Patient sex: F
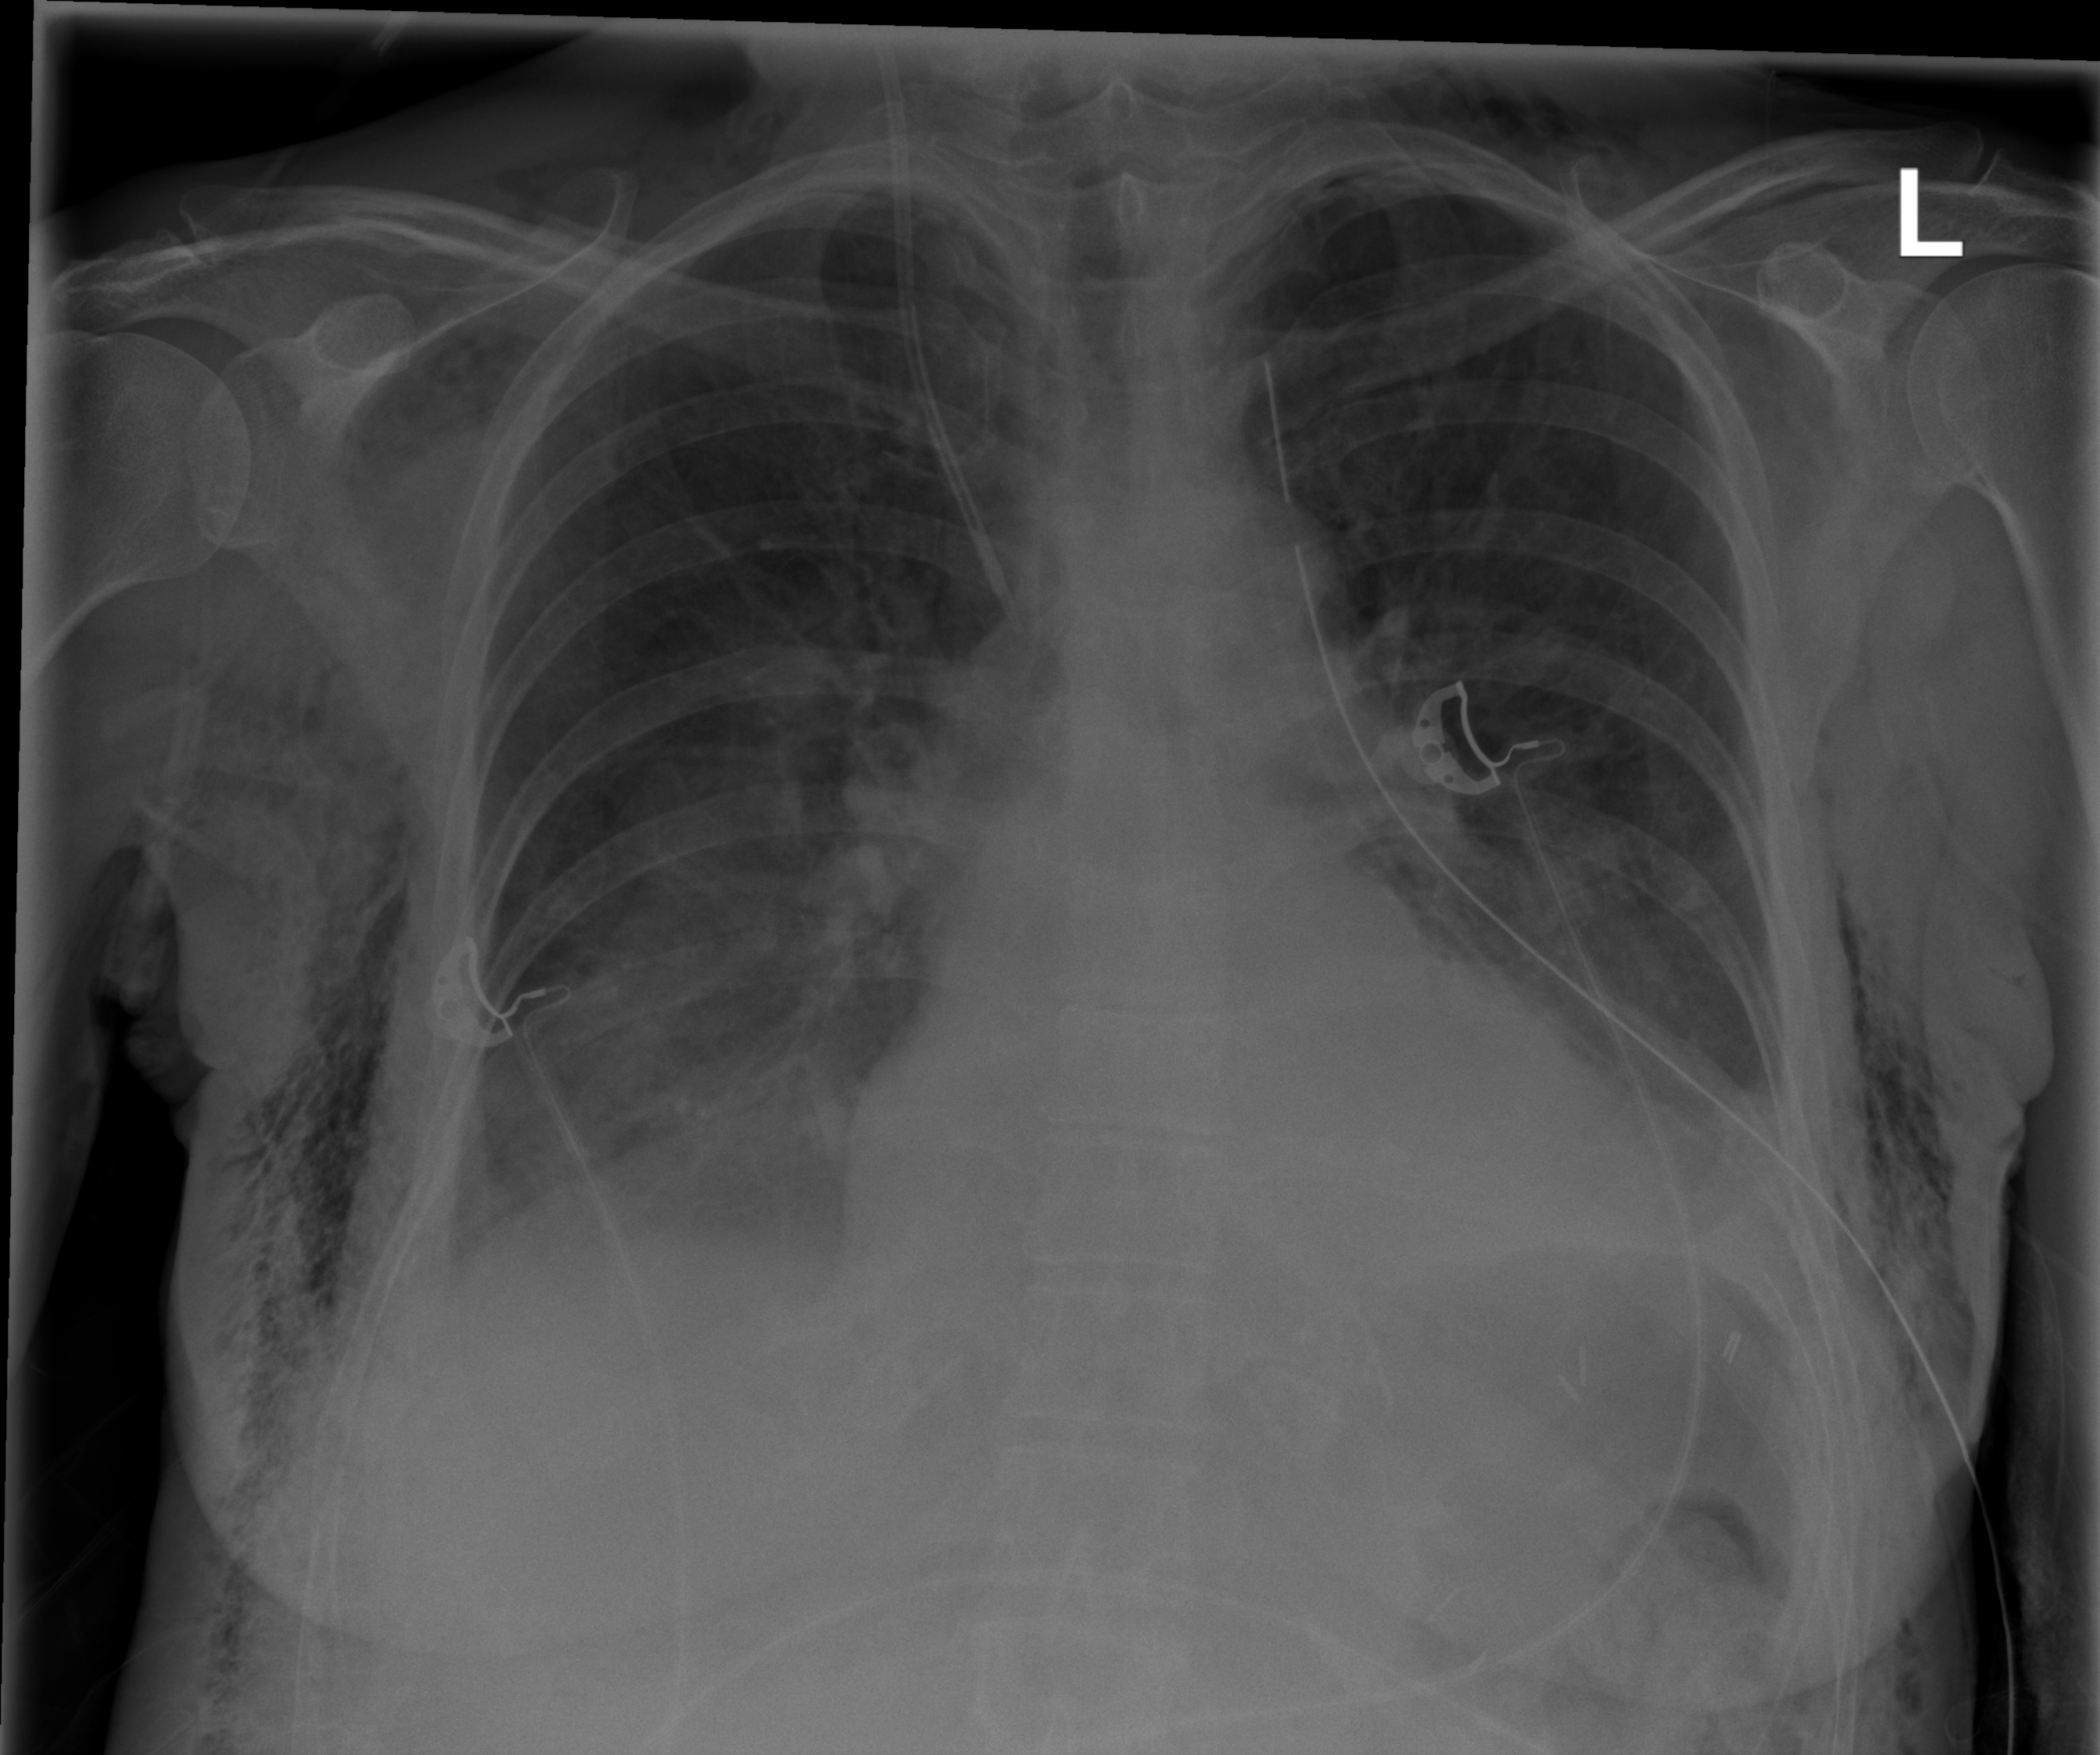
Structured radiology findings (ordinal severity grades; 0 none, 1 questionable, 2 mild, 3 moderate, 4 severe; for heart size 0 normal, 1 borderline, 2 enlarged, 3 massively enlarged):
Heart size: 1
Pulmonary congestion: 0
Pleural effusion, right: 2
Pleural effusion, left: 2
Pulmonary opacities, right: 0
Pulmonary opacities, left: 0
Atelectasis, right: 2
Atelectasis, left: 2